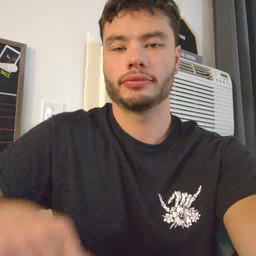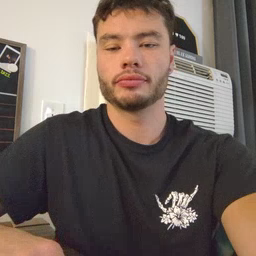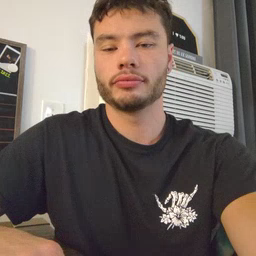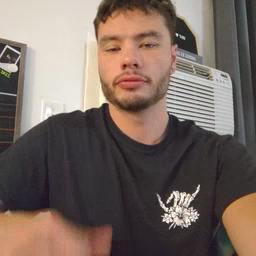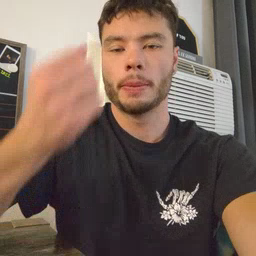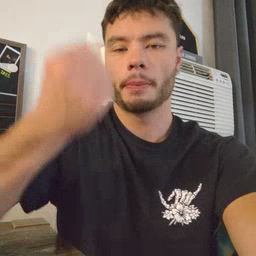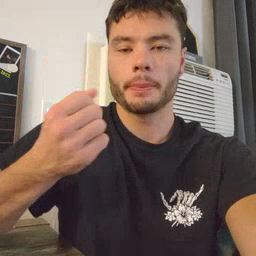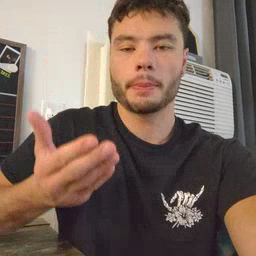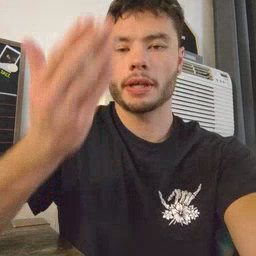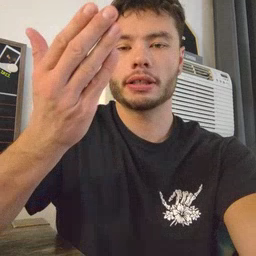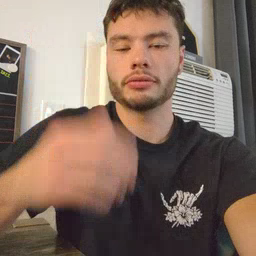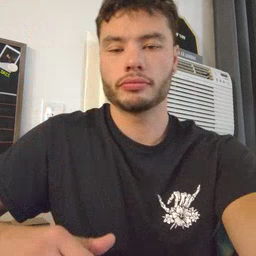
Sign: mitten